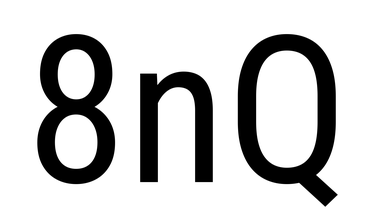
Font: Roboto_Condensed_Regular